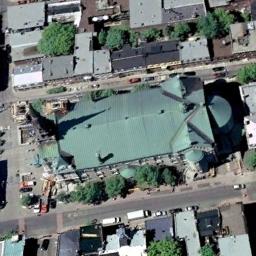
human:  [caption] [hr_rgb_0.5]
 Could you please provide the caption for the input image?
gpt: There is a church surrounded by some buildings and trees with a road passed by .

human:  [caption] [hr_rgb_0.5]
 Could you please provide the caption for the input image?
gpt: This is a church  The roof is blue and there are trees around it .

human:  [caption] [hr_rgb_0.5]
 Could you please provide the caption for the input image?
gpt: The church with a tower and the rest of the church has some green sloping roofs .

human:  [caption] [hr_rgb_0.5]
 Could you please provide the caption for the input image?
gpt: A church with a blue roof and a black tower on the roof of the church  The church is surrounded by houses and many roads .

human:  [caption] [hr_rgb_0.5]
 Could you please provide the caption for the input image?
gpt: The church is surrounded by houses .